Question: I've been reading the Swing Hacks book and have used some of their code for the RichJLabel part. I understand what the code does, but not why some of the word is covered or looks hidden. It's not that it's not drawing all of the text because even half of the 'a' in horizontal is missing.
'''
//imported libraries for the GUI
import javax.swing.*;
import javax.swing.border.Border;
import javax.swing.border.*;
import java.awt.Toolkit;
import java.awt.Dimension;
import java.awt.Container;
import java.awt.BorderLayout;
import java.awt.*;
//Rich JLabel
import java.awt.GraphicsEnvironment;
import java.awt.Graphics2D;
import java.awt.FontMetrics;
import java.awt.RenderingHints;
import java.awt.font.*;
import javax.swing.ListSelectionModel;
import java.awt.Color;
import java.awt.Font;
public class nameInterfaceOne
{
//Declared components
static JFrame frame;
static JPanel TotalGUI, northP, southP, eastP, centerP, westP;
static JButton buttons;
//Frame method
public nameInterfaceOne()
{
try {
UIManager.setLookAndFeel("com.sun.java.swing.plaf.windows.WindowsLookAndFeel");
} //For a different look & feel, change the text in the speech marks
catch (ClassNotFoundException e) {}
catch (InstantiationException e) {}
catch (IllegalAccessException e) {}
catch (UnsupportedLookAndFeelException e) {}
frame = new JFrame("Interface");
frame.setExtendedState(frame.NORMAL);
frame.getContentPane().add(create_Content_Pane());
frame.setDefaultCloseOperation(JFrame.EXIT_ON_CLOSE);
frame.setSize(500, 500); //Size of main window
frame.setVisible(true);
Dimension dim = Toolkit.getDefaultToolkit().getScreenSize();
// gets & sets frame size/location
int fw = frame.getSize().width;
int fh = frame.getSize().height;
int fx = (dim.width-fw)/2;
int fy = (dim.height-fh)/2;
//moves the frame
frame.setLocation(fx, fy);
}
public JPanel create_Content_Pane()
{
TotalGUI = new JPanel();
TotalGUI.setLayout(new BorderLayout(5,5)); //set layout for the Container Pane
northP = new JPanel();
northP.setBorder(new TitledBorder(new EtchedBorder(), "Label"));
TotalGUI.add(northP, BorderLayout.NORTH);
RichJLabel label = new RichJLabel("Horizontal", 1);
label.setLeftShadow(1,1,Color.white);
label.setRightShadow(1,1,Color.gray);
label.setForeground(Color.black);
label.setFont(label.getFont().deriveFont(20f));
Box top = Box.createHorizontalBox();
top.add(Box.createHorizontalStrut(10));
top.add(label);
top.add(Box.createHorizontalStrut(10));
northP.add(top);
//EAST Panel
eastP = new JPanel();
eastP.setBorder(new TitledBorder(new EtchedBorder(), "Boxes"));
TotalGUI.add(eastP, BorderLayout.EAST);
Box right = Box.createVerticalBox();
right.add(Box.createVerticalStrut(20));
right.add(new JLabel("EAST SIDE!"));
eastP.add(right);
//WEST Panel
westP = new JPanel();
westP.setBorder(new TitledBorder(new EtchedBorder(), "Buttons"));
TotalGUI.add(westP, BorderLayout.WEST);
Box left = Box.createVerticalBox();
left.add(Box.createVerticalStrut(10));
ButtonGroup JbuttonGroup = new ButtonGroup();
JButton buttons;
JbuttonGroup.add(buttons = new JButton("One"));
buttons.setToolTipText("This is Button One");
left.add(buttons);
left.add(Box.createVerticalStrut(10));
JbuttonGroup.add(buttons = new JButton("Two"));
buttons.setToolTipText("This is Button Two");
left.add(buttons);
left.add(Box.createVerticalStrut(10));
JbuttonGroup.add(buttons = new JButton("Three"));
buttons.setToolTipText("This is Button Three");
left.add(buttons);
left.add(Box.createVerticalStrut(10));
westP.add(left);
TotalGUI.setOpaque(true);
return(TotalGUI);
}
//Main method calling a new object of
public static void main(String[] args)
{
new nameInterfaceOne();
}
}
//RICH JLABEL CLASS
class RichJLabel extends JLabel
{
private int tracking;
public RichJLabel(String text, int tracking) {
super(text);
this.tracking = tracking;
}
private int left_x, left_y, right_x, right_y;
private Color left_color, right_color;
public void setLeftShadow(int x, int y, Color color) {
left_x = x;
left_y = y;
left_color = color;
}
public void setRightShadow(int x, int y, Color color) {
right_x = x;
right_y = y;
right_color = color;
}
public Dimension getPreferredSize()
{
String text = getText();
FontMetrics fm = this.getFontMetrics(getFont());
int w = fm.stringWidth(text);
w += (text.length())*tracking;
w += left_x + right_x;
int h = fm.getHeight();
h += left_y + right_y;
return new Dimension(w,h);
}
public void paintComponent(Graphics g) {
((Graphics2D)g).setRenderingHint(
RenderingHints.KEY_TEXT_ANTIALIASING,
RenderingHints.VALUE_TEXT_ANTIALIAS_ON);
char[] chars = getText().toCharArray();
FontMetrics fm = this.getFontMetrics(getFont());
int h = fm.getAscent();
int x = 0;
for(int i=0; i<chars.length; i++)
{
char ch = chars[i];
int w = fm.charWidth(ch) + tracking;
g.setColor(left_color);
g.drawString(""+chars[i],x-left_x,h-left_y);
g.setColor(right_color);
g.drawString(""+chars[i],x+right_x,h+right_y);
g.setColor(this.getForeground());
g.drawString(""+chars[i],x,h);
x+=w;
}
((Graphics2D)g).setRenderingHint(
RenderingHints.KEY_TEXT_ANTIALIASING,
RenderingHints.VALUE_TEXT_ANTIALIAS_DEFAULT);
} // end paintComponent()
}
'''

Thank you in advance for any help :)
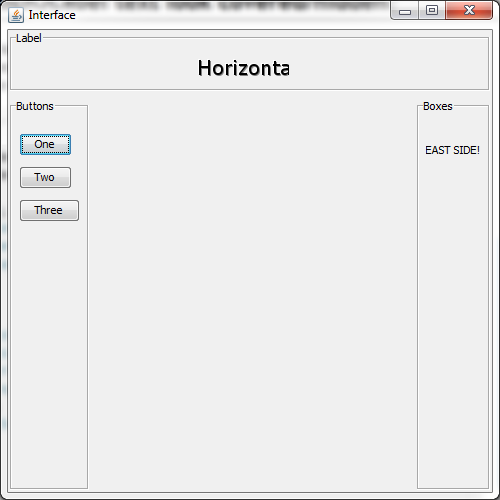
Answer: Empirically, the problem disappears when adding the label directly to the (default) 'FlowLayout' of 'northP'.
'''
northP.add(label);
'''

Addendum: An alternative is to override 'getMaximumSize()', as suggested in <URL>.
'''
@Override
public Dimension getMaximumSize() {
return new Dimension(Short.MAX_VALUE, Short.MAX_VALUE);
}
'''